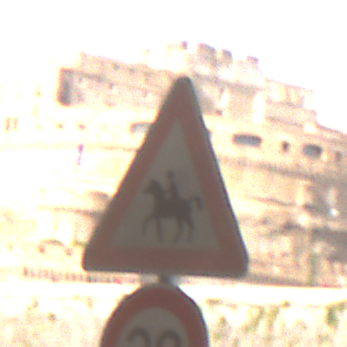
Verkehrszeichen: ReiterRechts
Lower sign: Geschwindigkeit30
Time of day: MorningAfternoon
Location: Outdoor (Suburban)
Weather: PartlyCloudy
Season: NotSpecified
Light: Natural